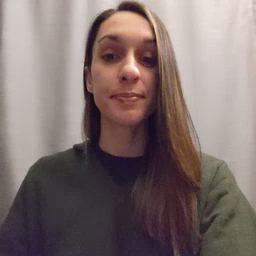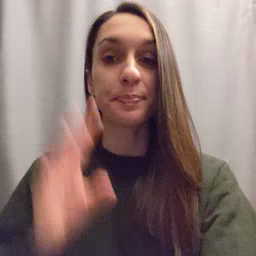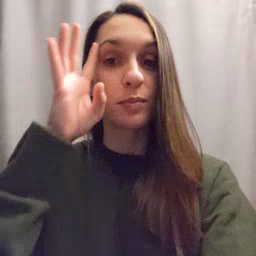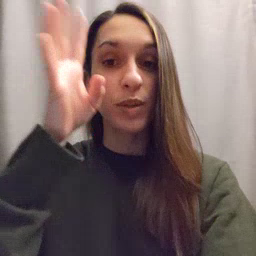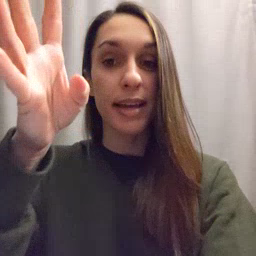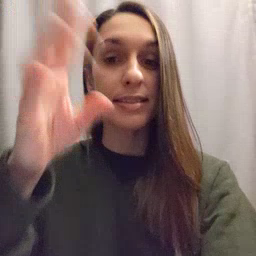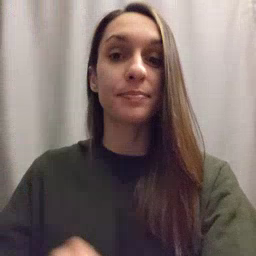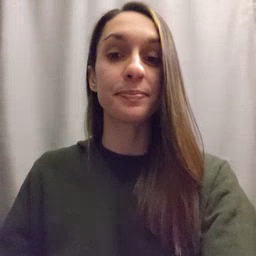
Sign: pretend